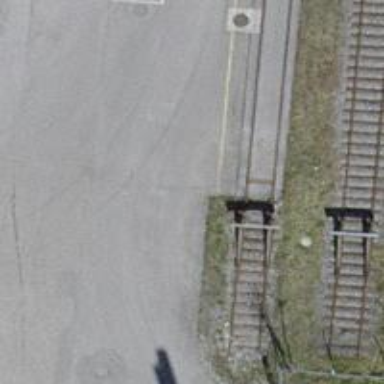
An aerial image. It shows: Railway buffer stop.